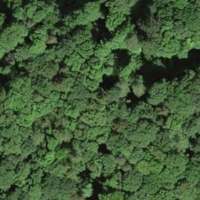
EUNIS habitat code: 41
Species observed at this site:
Fagus sylvatica